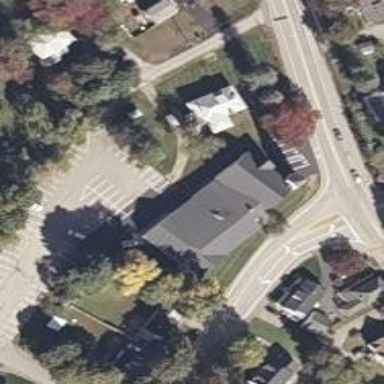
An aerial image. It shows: Beautiful church building.